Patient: sex M, age 65
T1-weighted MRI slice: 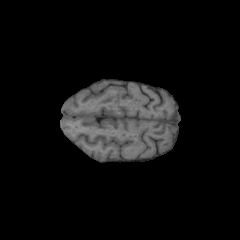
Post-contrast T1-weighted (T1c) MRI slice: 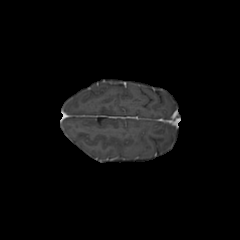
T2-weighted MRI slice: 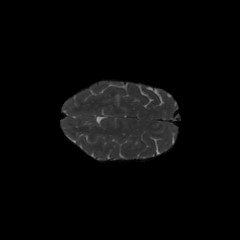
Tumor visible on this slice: no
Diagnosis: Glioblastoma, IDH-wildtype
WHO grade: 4